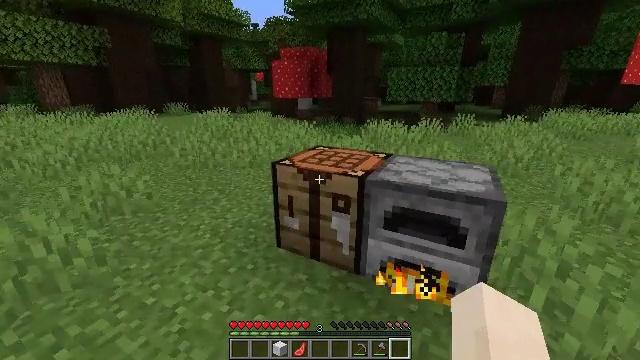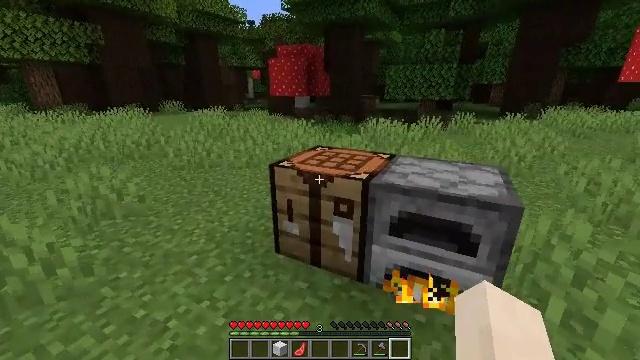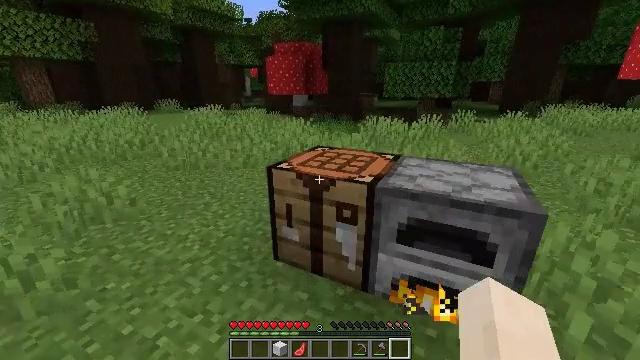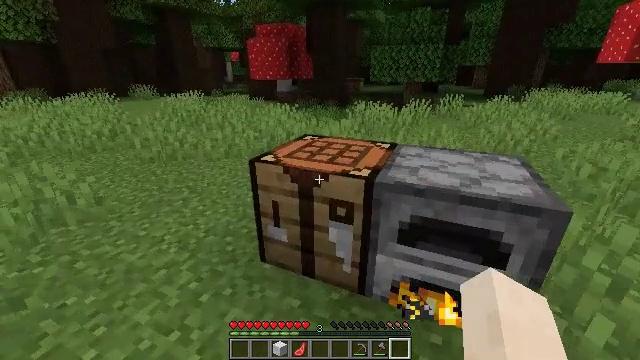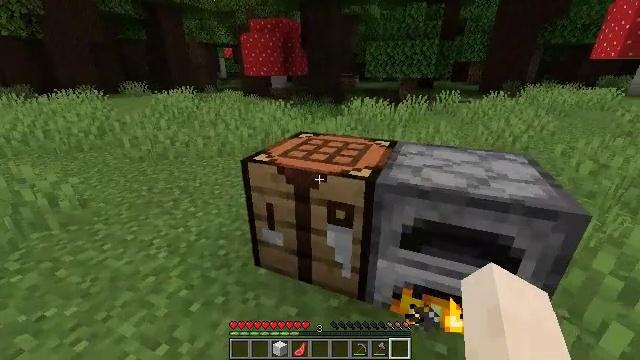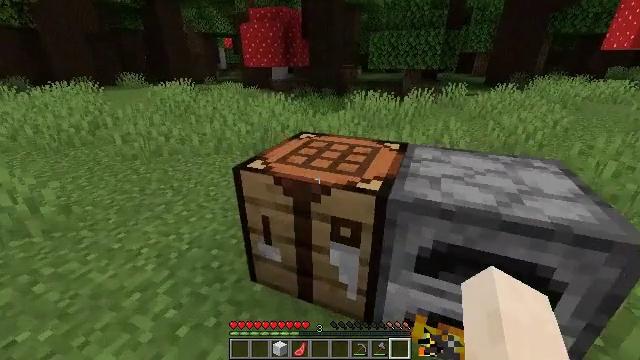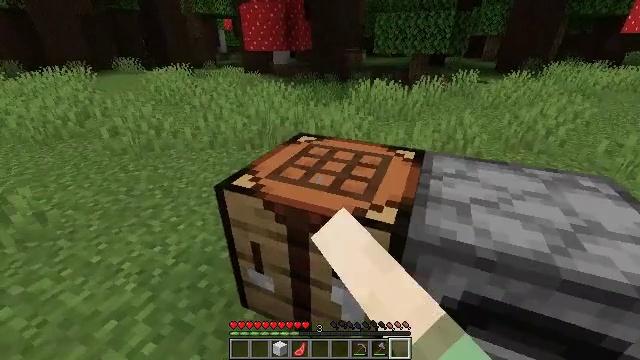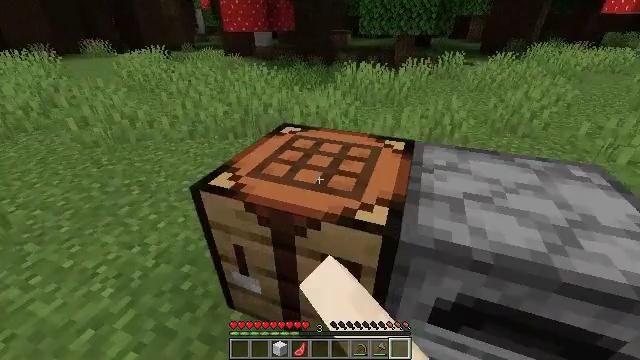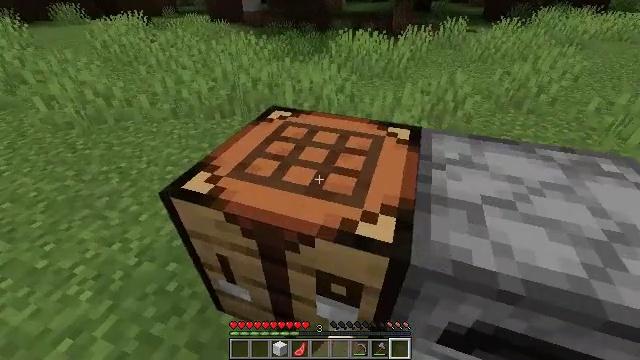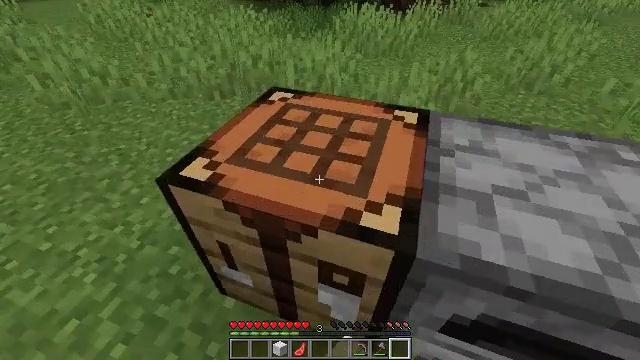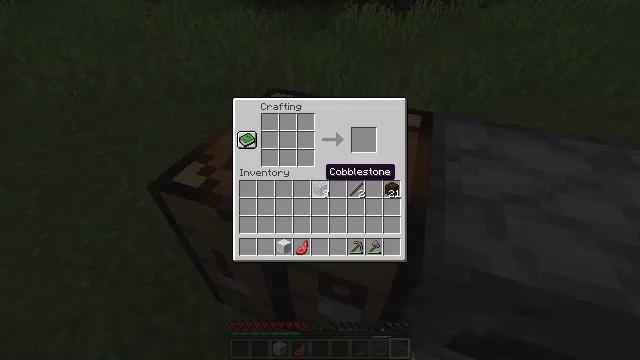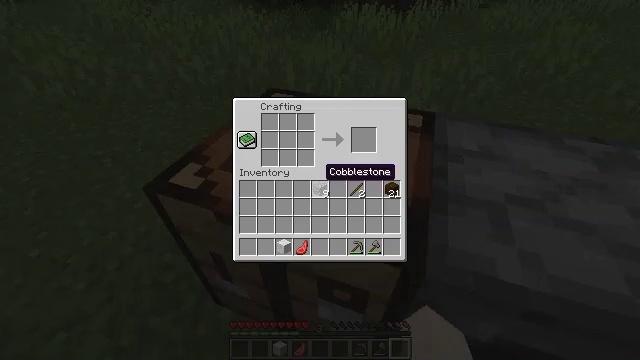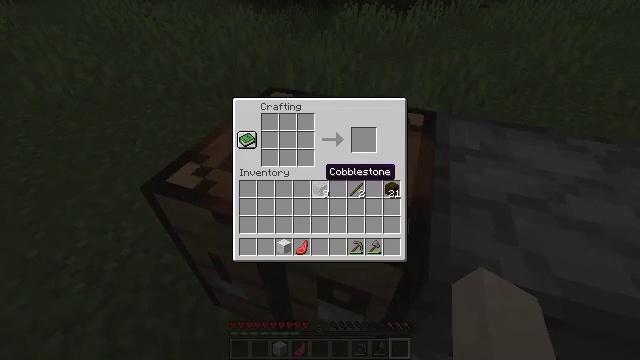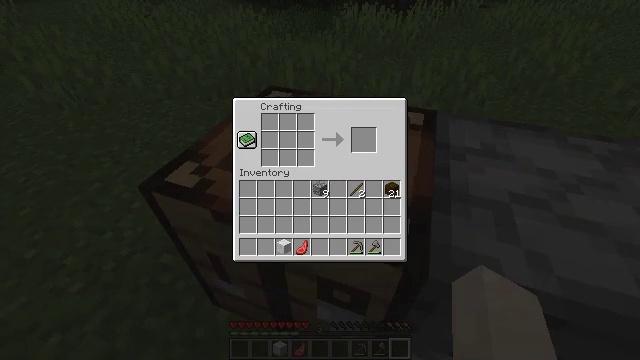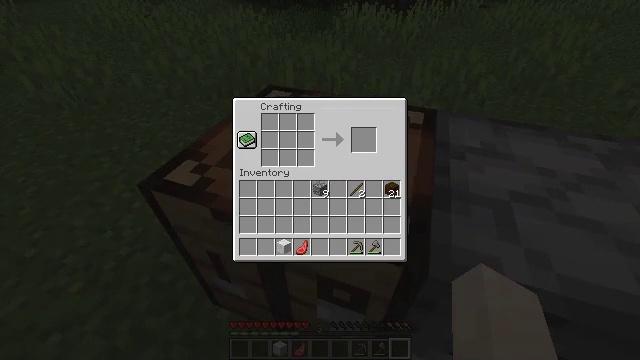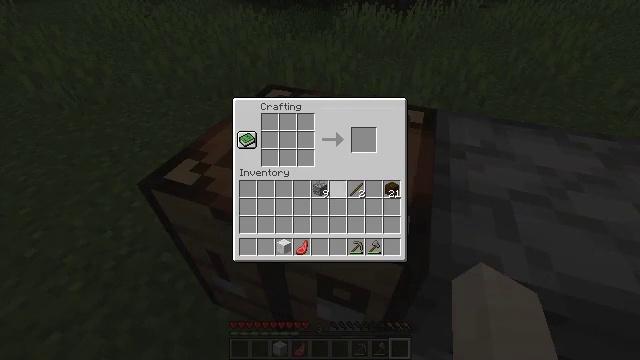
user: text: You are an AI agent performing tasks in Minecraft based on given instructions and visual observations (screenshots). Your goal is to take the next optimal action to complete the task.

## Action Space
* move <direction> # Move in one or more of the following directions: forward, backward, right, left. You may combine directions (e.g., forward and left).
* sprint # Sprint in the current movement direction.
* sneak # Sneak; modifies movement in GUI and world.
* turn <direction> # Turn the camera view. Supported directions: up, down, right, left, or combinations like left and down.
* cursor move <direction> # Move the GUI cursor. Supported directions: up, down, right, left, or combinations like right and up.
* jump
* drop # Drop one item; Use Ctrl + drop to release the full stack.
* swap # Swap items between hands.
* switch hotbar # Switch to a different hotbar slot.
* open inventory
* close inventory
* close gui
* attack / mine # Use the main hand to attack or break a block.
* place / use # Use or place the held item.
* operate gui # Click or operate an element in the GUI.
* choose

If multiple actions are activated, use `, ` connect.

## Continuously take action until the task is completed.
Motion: motion action
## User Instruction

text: Combine dark oak planks to craft a dark oak boat.
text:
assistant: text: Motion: move forward, sprint
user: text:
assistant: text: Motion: move forward, sprint
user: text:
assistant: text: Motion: move forward, sprint, turn right and down
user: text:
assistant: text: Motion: move forward, sprint, turn right
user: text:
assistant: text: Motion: move forward, turn down, use / place
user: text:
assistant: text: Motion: move forward, turn down, use / place
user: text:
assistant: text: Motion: move forward, turn right and down, use / place
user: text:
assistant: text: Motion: turn right and down, use / place
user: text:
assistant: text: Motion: turn down
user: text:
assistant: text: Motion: open gui
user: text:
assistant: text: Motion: no_op
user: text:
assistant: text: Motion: no_op
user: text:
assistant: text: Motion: no_op
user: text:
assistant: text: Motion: no_op
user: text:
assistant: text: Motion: cursor move right
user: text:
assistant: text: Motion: cursor move right and down
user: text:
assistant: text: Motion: no_op
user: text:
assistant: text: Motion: no_op
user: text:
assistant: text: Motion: cursor move right
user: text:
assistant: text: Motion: no_op
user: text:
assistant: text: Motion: no_op
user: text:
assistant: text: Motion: no_op
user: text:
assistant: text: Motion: cursor move right
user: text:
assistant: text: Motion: no_op
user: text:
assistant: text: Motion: no_op
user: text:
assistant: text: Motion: operate gui
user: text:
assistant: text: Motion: operate gui
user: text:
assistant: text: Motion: cursor move left
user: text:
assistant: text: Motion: cursor move left and up
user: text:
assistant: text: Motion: cursor move left